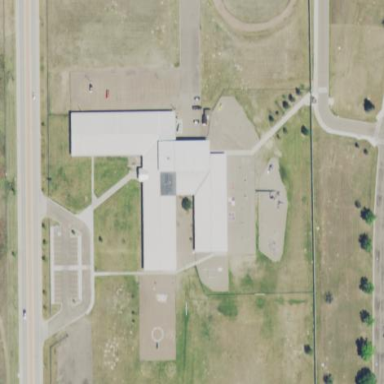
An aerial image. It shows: School.